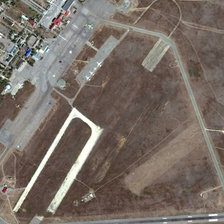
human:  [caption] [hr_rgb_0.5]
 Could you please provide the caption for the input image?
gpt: some planes are in an airport near some buildings and green trees .

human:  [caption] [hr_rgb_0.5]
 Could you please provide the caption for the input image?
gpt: some planes are in an airport near some buildings and green trees .

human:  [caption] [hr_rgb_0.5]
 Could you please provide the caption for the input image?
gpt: some planes are in an airport near some buildings and green trees .

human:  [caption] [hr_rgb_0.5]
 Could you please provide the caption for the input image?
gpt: some planes are in an airport near some buildings and green trees .

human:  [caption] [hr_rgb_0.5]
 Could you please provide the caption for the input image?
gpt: some planes are in an airport near some buildings and green trees .